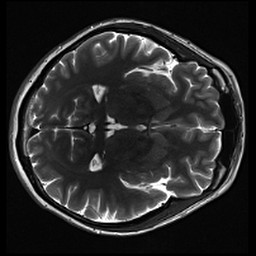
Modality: inplaneT2
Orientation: axial